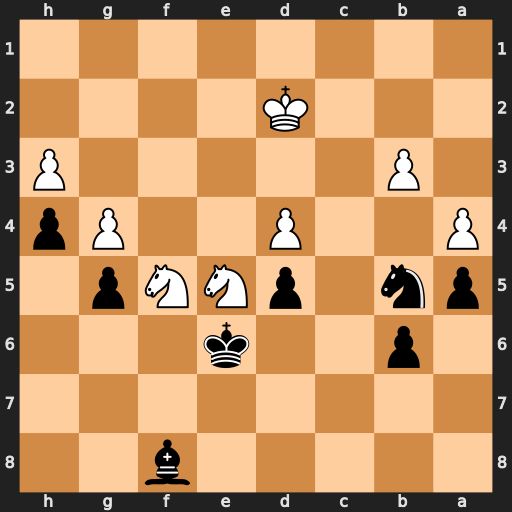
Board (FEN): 5b2/8/1p2k3/pn1pNNp1/P2P2Pp/1P5P/3K4/8
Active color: b
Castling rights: -
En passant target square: -
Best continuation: Nxd4 Nxd4+ Kxe5